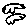
Label: square